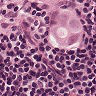
Metastatic tissue present: yes